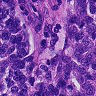
Metastatic tissue present: yes